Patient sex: F
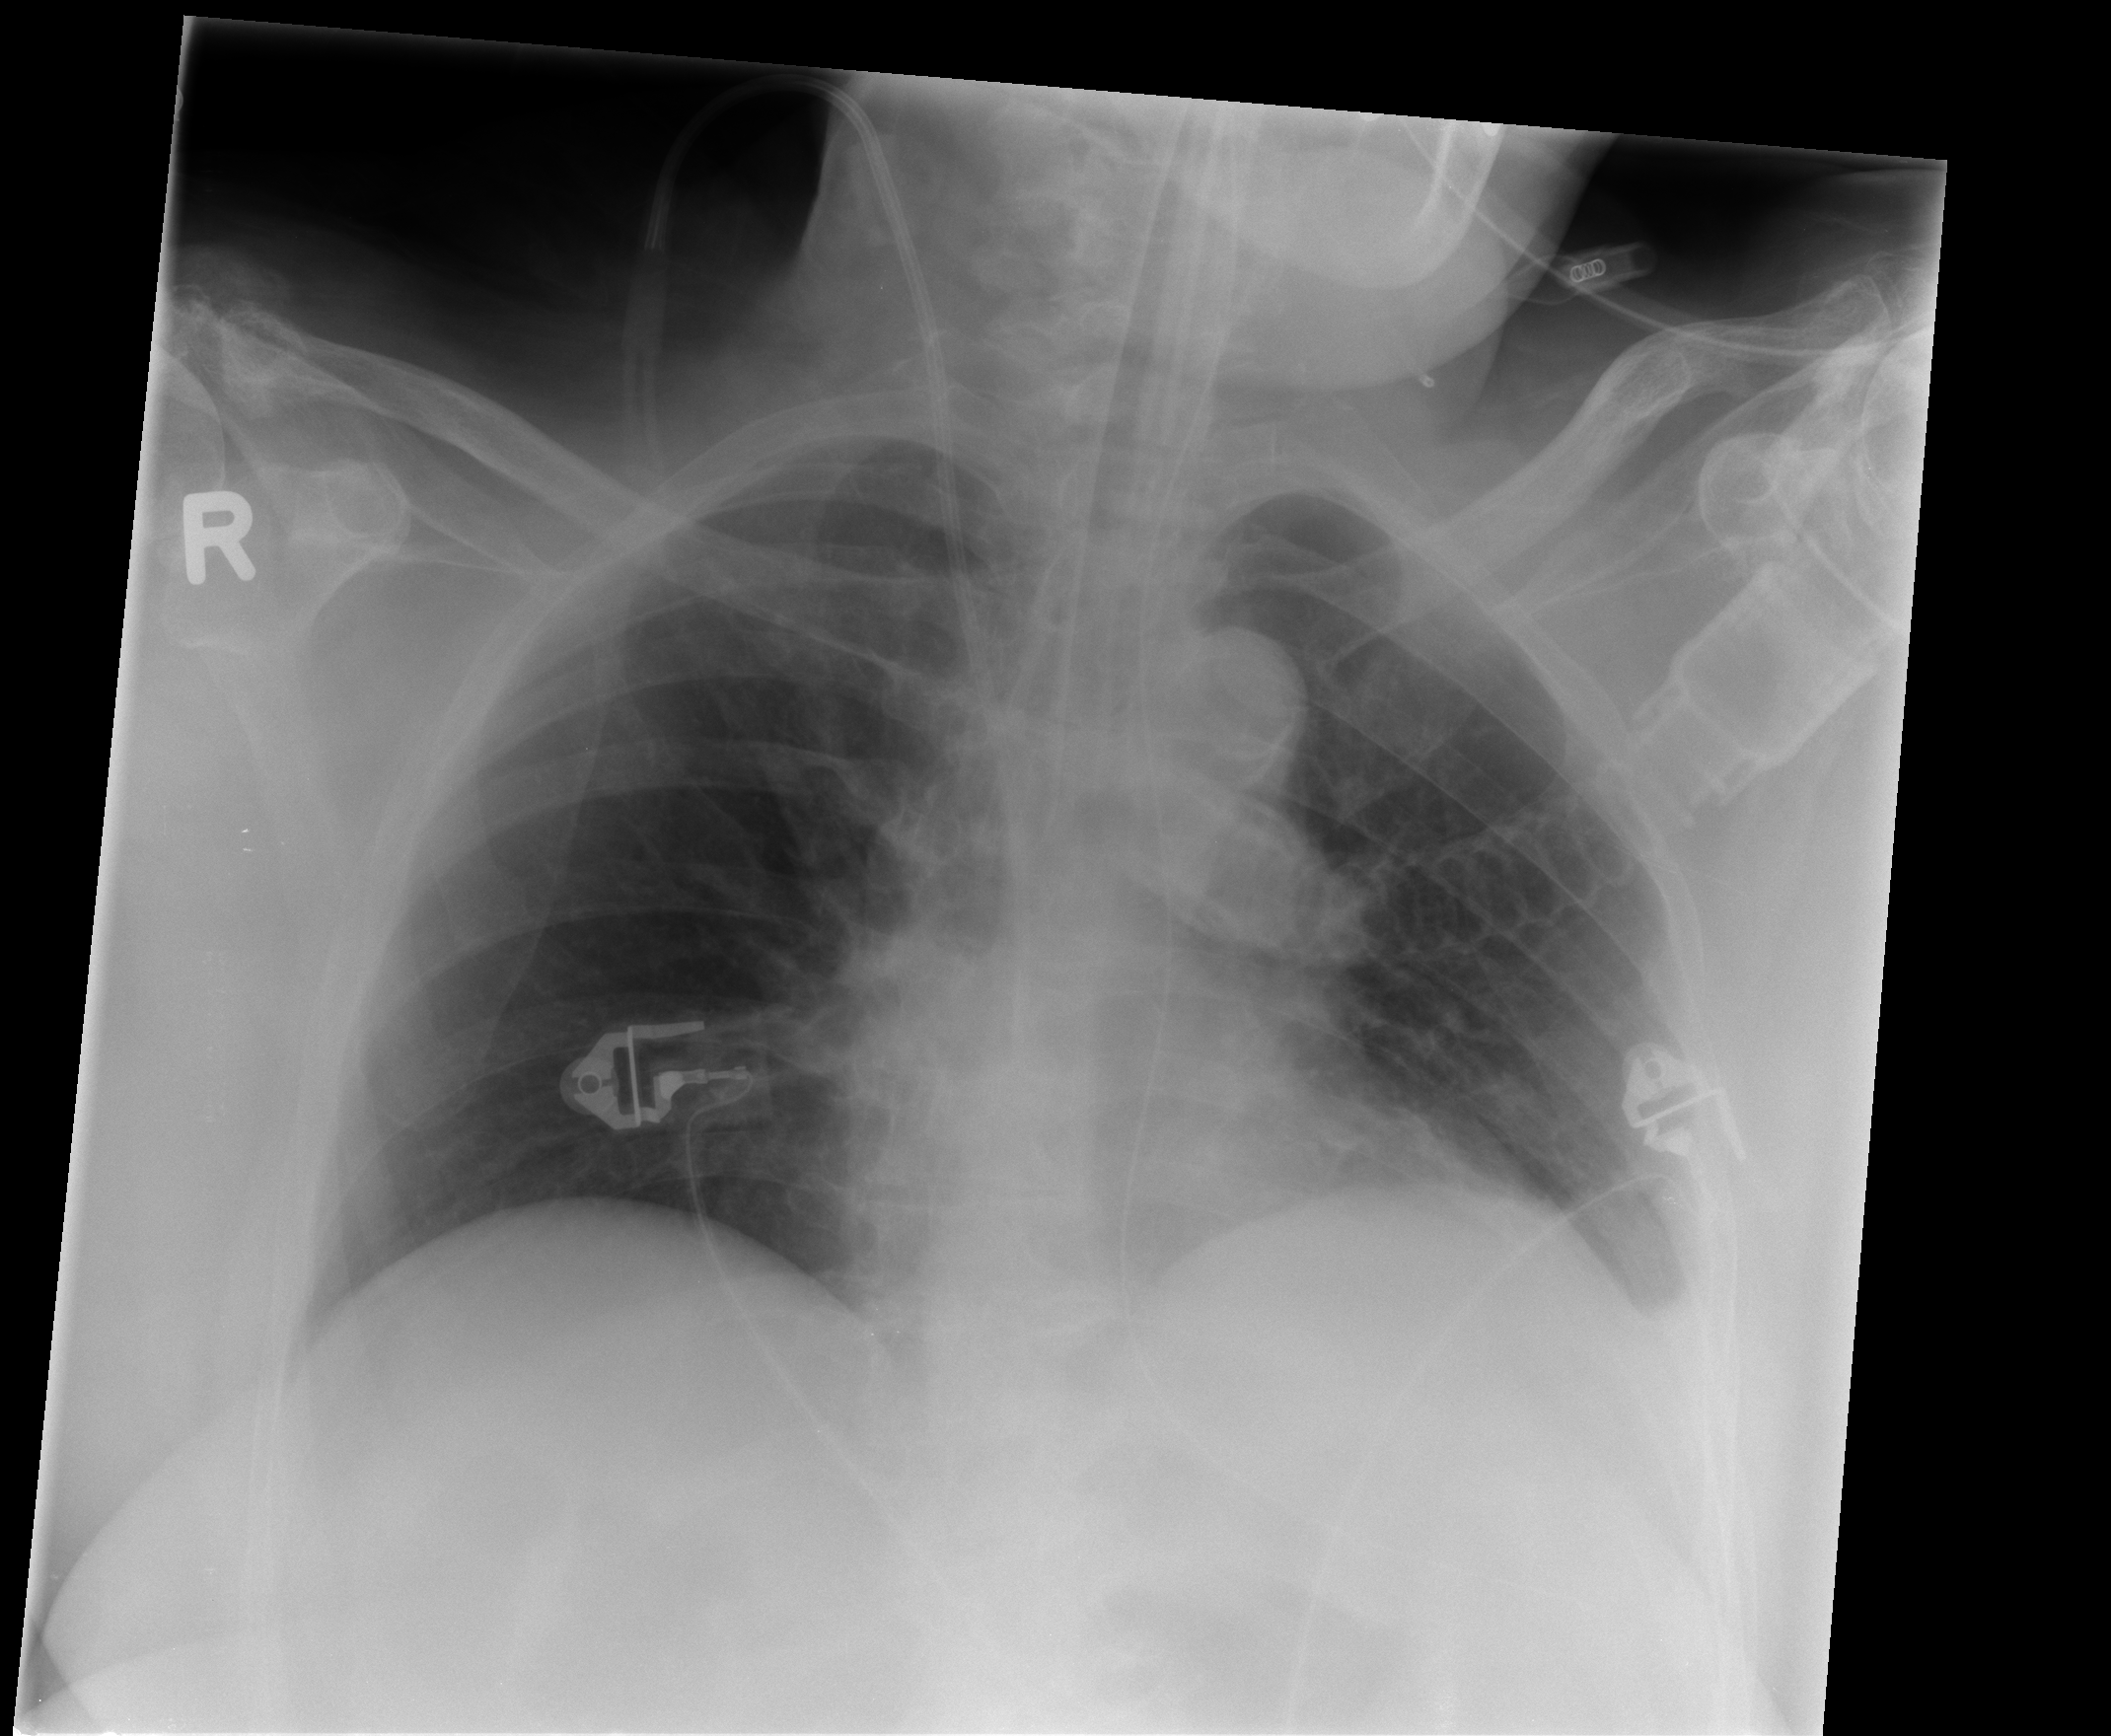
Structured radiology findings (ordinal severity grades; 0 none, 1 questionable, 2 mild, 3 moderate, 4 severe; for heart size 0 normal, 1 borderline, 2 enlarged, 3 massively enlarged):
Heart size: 0
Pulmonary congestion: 0
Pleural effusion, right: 0
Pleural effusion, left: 2
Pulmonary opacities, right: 0
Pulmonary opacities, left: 0
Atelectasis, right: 0
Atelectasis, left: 0